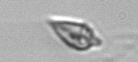
Label: Oxytoxum